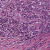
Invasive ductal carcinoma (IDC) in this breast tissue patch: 1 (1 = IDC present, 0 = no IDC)